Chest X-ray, AP view. Patient: 39 years old, sex M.
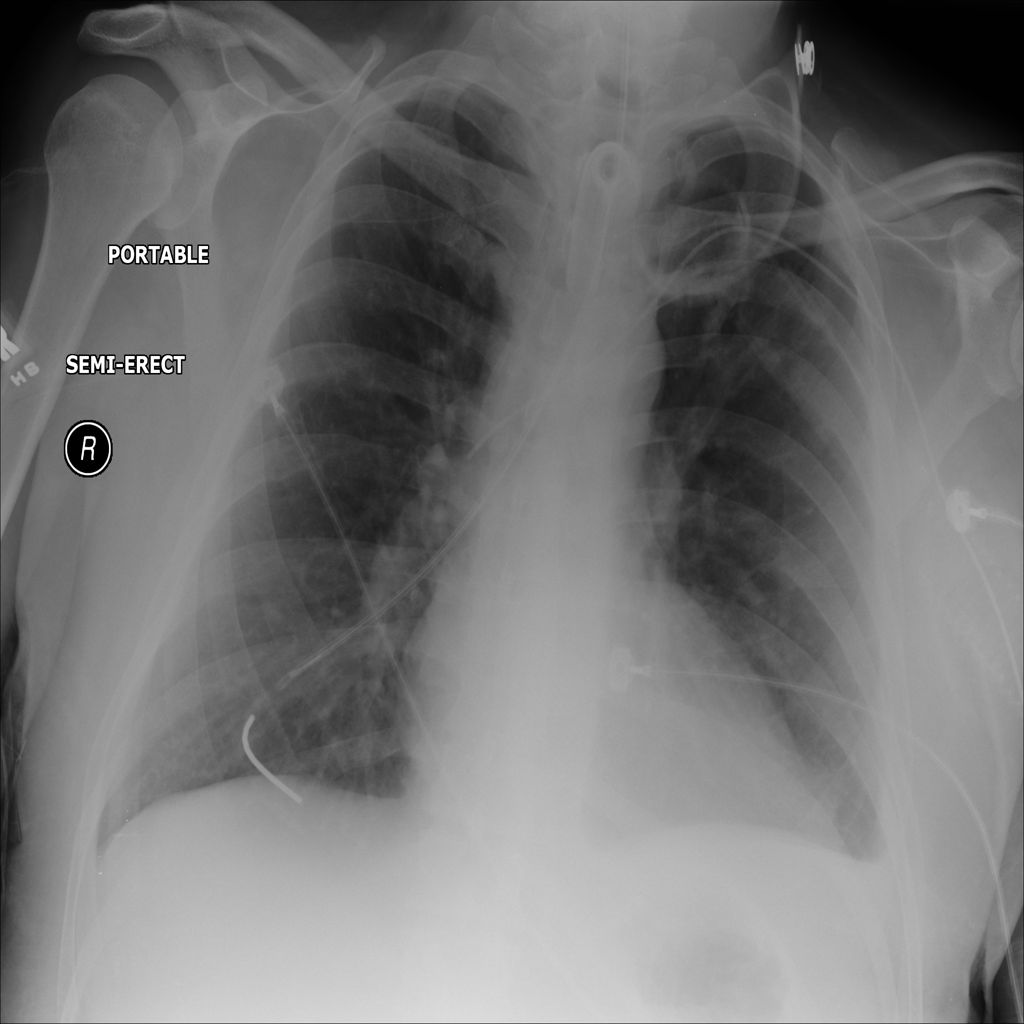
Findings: Effusion